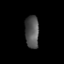
Tissue: prostate
Cell type: T cells
Senescence score: 0.6887
Nuclear area (px): 438
Mean DAPI intensity: 83.804